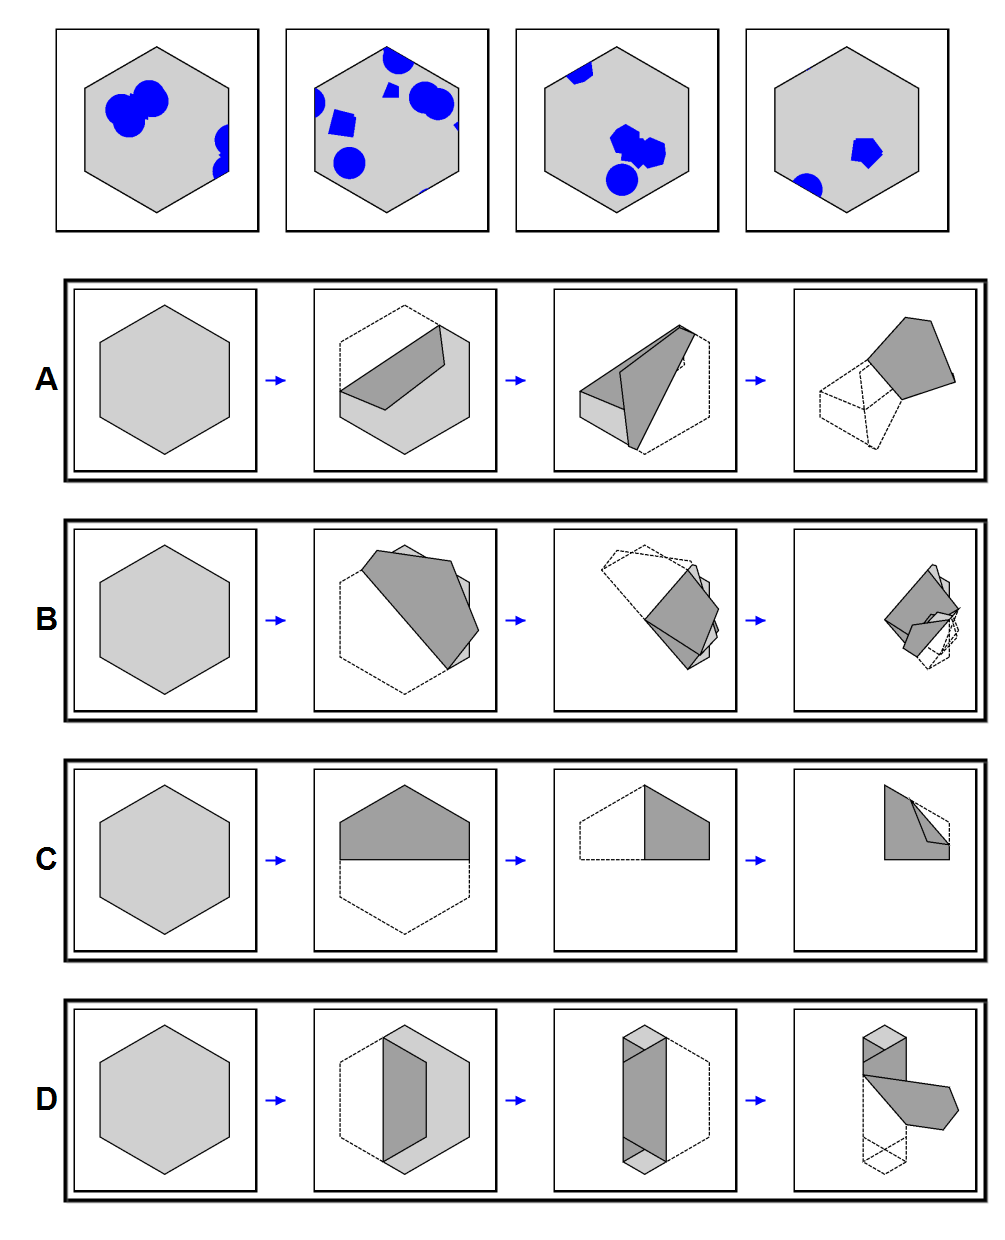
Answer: A